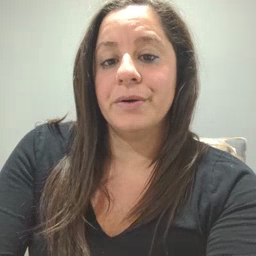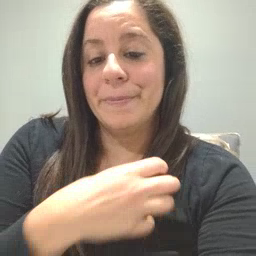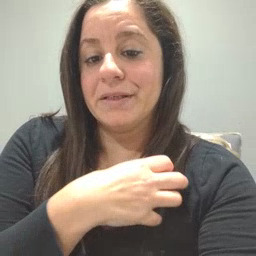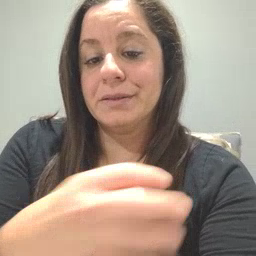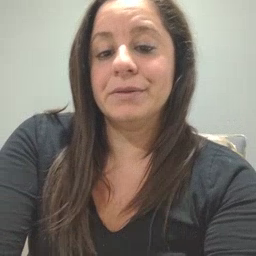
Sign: police